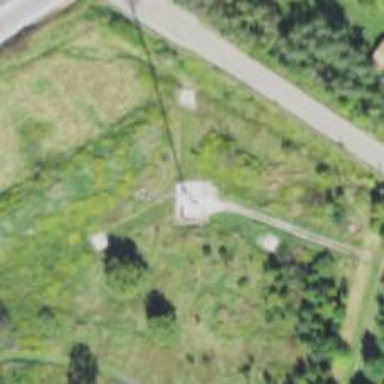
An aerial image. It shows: Mast tower used for communication.